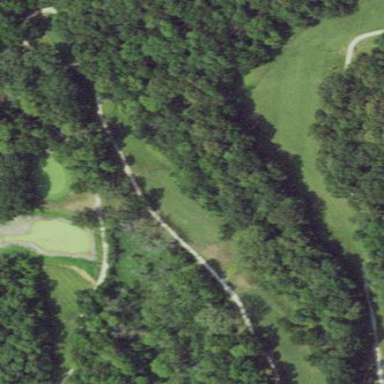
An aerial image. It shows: Golf fairway surrounded by grass.